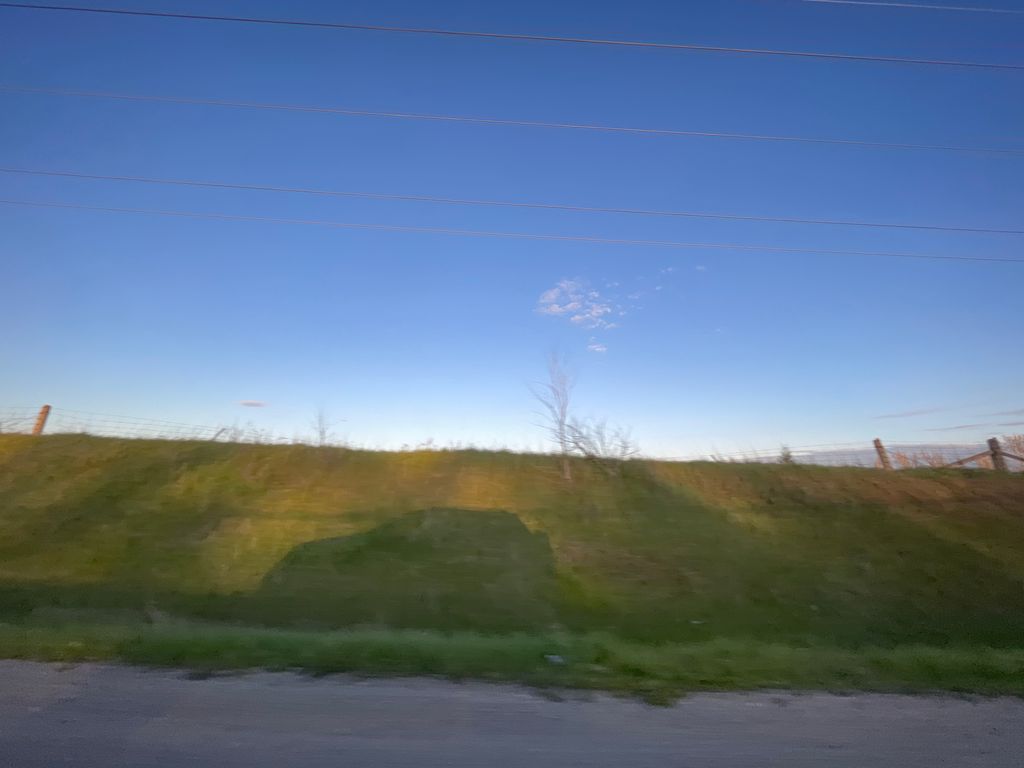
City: kitchener-waterloo